Field crop: maize
Growth stage: 2
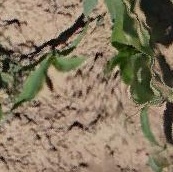
Species: maize